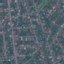
Land use / land cover: Residential